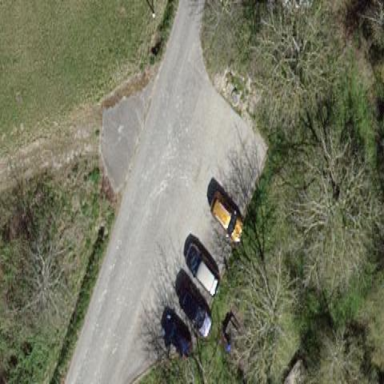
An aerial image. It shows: Parking area with asphalt surface.